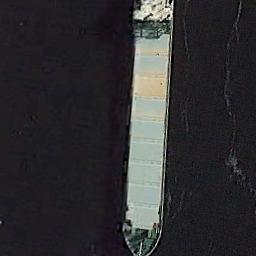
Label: ship